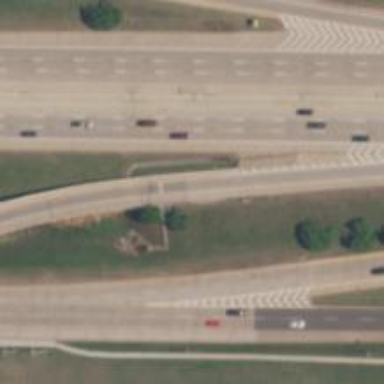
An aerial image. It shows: Toll gantry on the road.